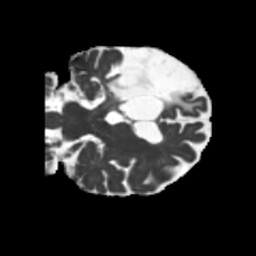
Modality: MD
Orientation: coronal
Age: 64
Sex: male
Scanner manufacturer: siemens
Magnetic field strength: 3 T
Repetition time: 5.25 s
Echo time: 0.08 s